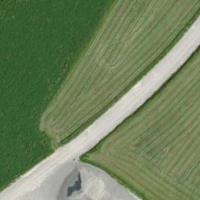
EUNIS habitat code: 56
Species observed at this site:
Saxicola rubicola